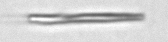
Label: fiber